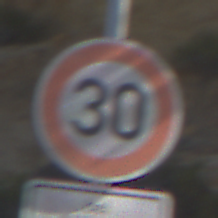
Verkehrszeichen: Geschwindigkeit30
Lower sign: BeiNaesse
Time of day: MorningAfternoon
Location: Outdoor (Nature)
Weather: Clear
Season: NotSpecified
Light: Natural